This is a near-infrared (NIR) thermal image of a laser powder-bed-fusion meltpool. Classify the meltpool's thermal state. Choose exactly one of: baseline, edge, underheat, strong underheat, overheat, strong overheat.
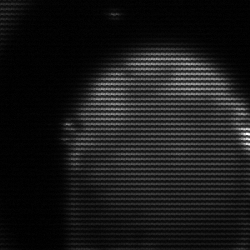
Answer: edge